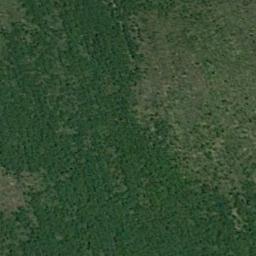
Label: meadow